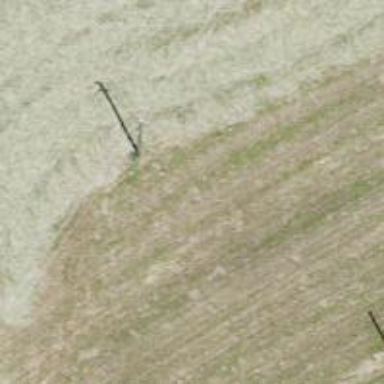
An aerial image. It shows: Power pole.